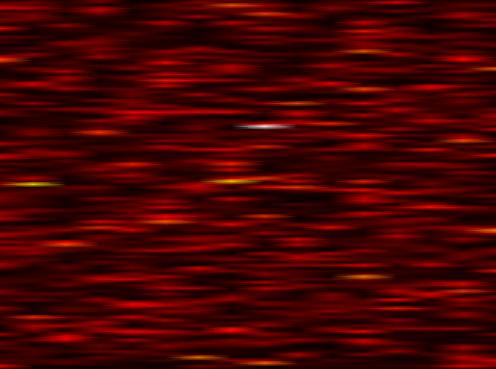
Label: FBMC